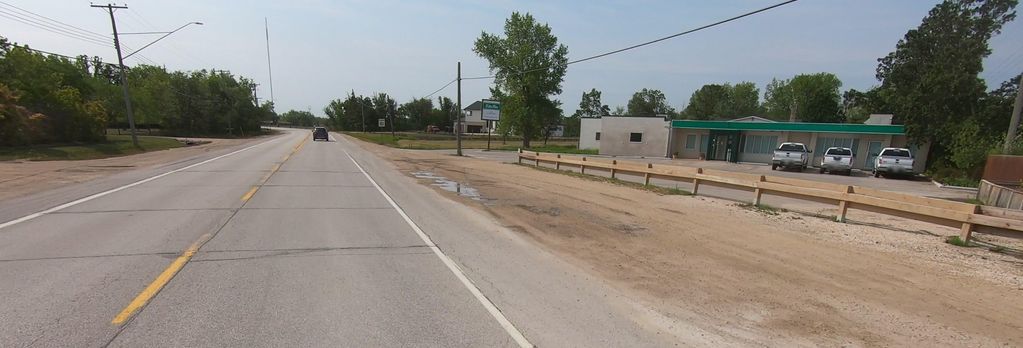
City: winnipeg